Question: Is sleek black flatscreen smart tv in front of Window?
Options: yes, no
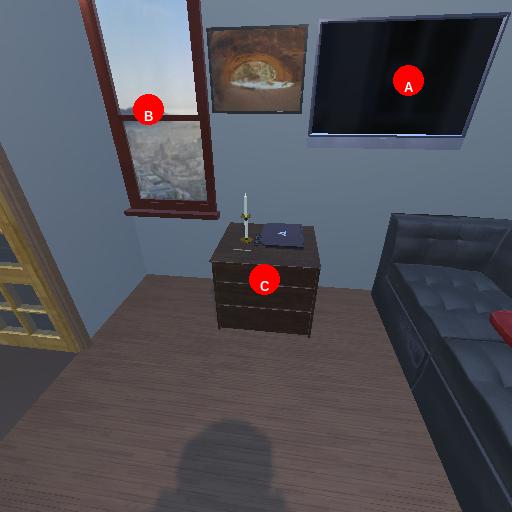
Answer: yes